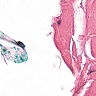
Metastatic tissue present: no